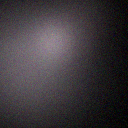
Screen state: off